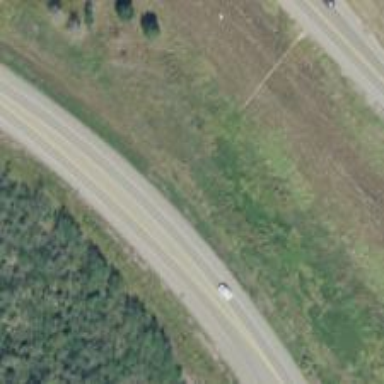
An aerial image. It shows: Asphalt road designated as trunk highway.